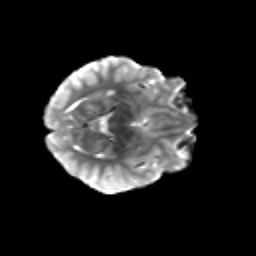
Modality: T2w
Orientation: axial
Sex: female
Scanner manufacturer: siemens
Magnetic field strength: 3 T
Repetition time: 5 s
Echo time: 0.071 s